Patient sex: M
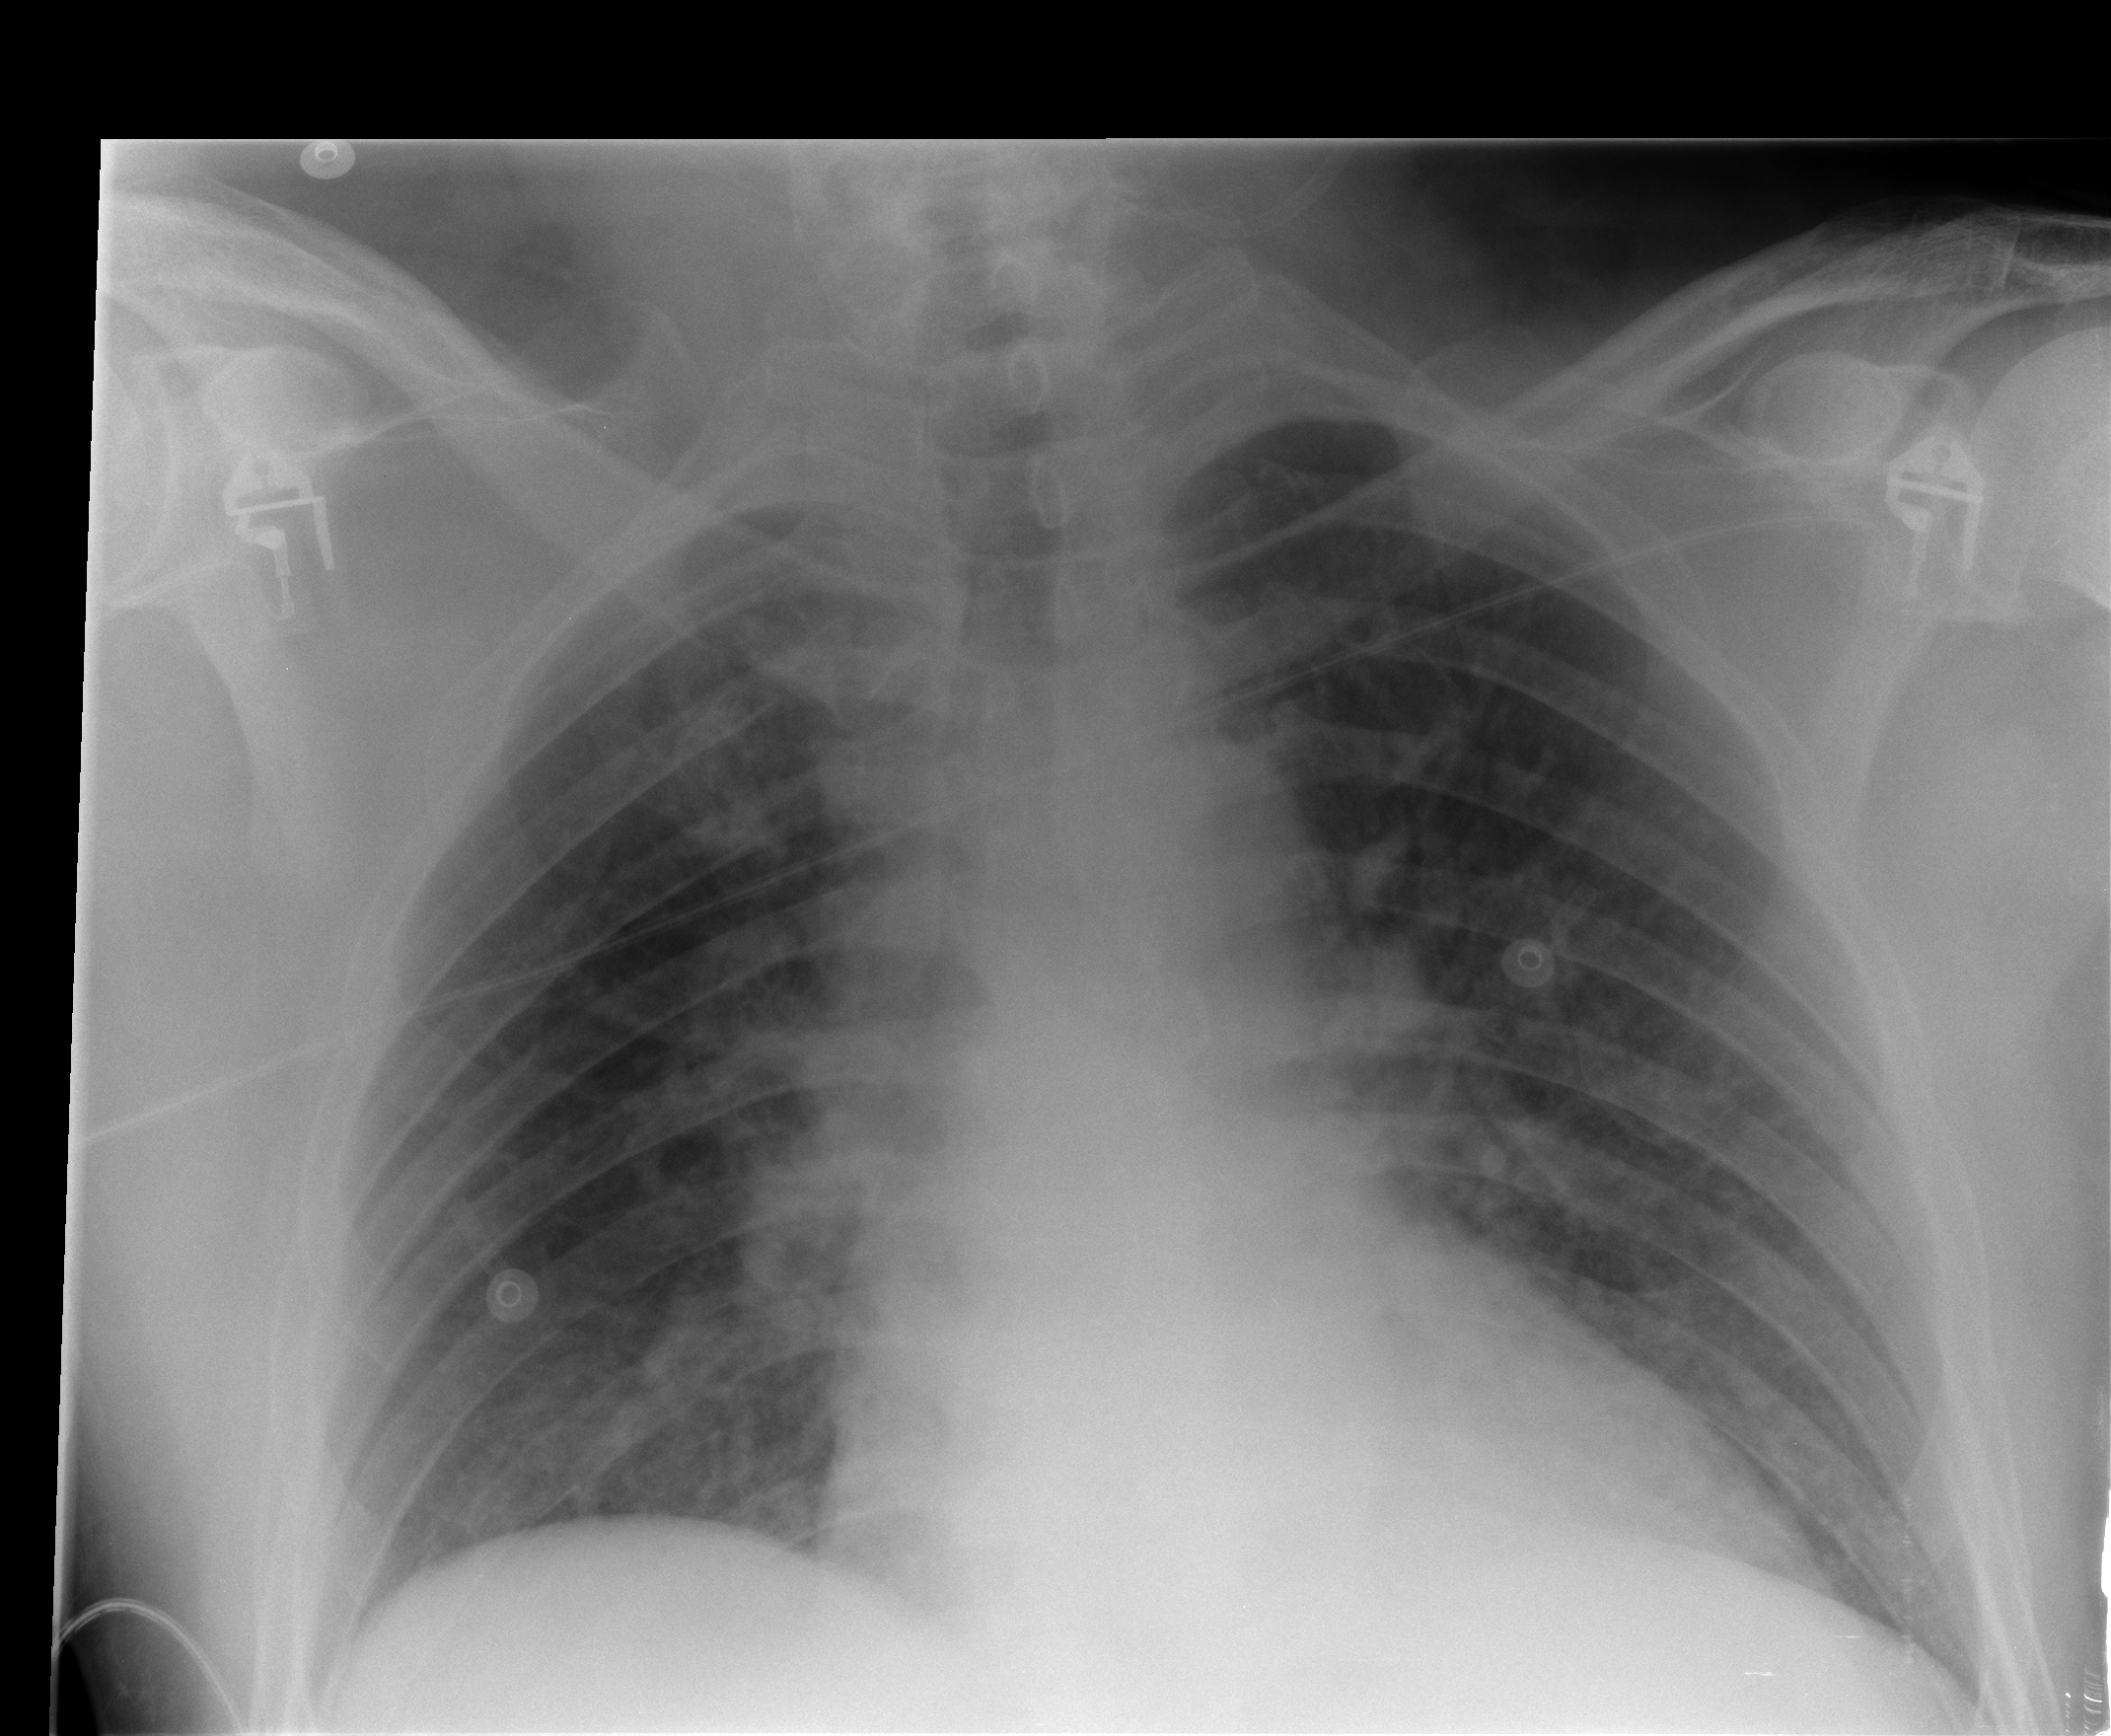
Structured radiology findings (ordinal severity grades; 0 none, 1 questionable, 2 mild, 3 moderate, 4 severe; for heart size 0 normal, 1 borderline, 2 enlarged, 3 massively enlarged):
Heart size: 2
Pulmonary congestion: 2
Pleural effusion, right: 0
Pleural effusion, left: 0
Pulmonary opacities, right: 0
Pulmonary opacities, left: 0
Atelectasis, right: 0
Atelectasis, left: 0